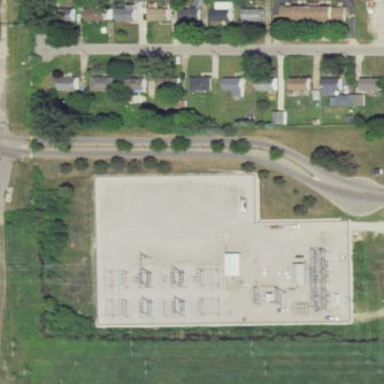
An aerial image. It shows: Power substation with transmission level designation. It is enclosed by fence.